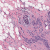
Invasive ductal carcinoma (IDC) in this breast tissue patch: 1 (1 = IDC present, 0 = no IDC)